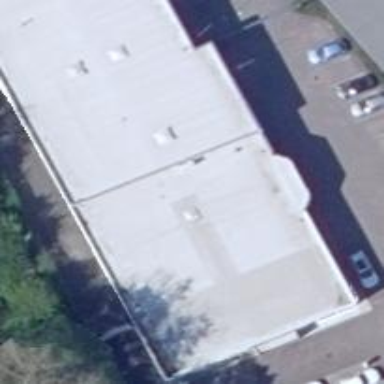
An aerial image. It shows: Car shop.